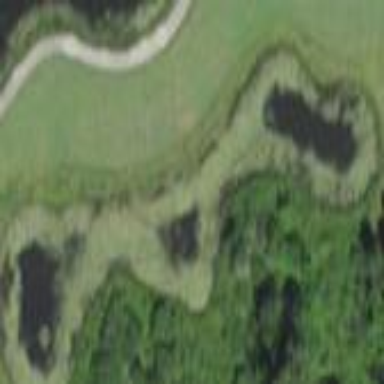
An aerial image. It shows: Water hazard in golf course. The hazard is natural water feature.